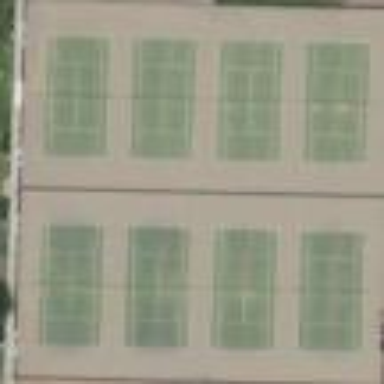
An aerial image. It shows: Tennis court on pitch.